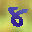
Label: 8